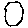
Label: hexagon